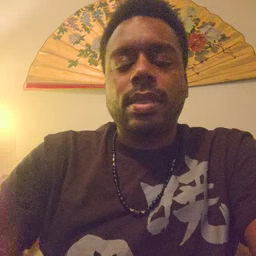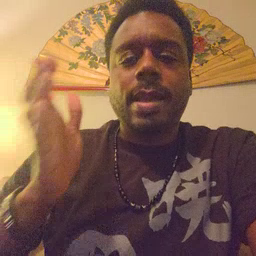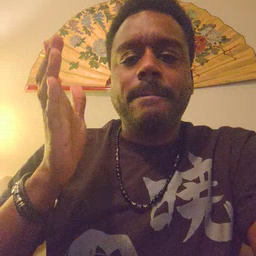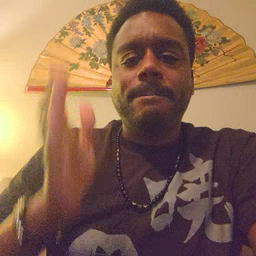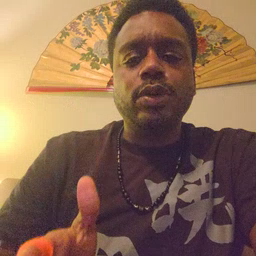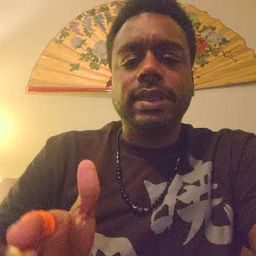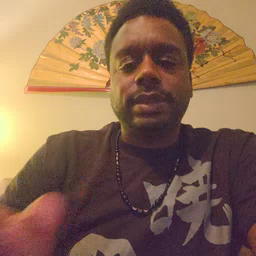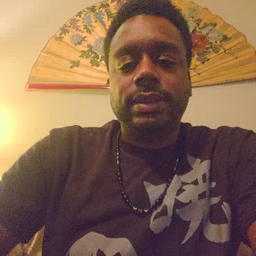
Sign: person